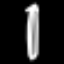
Label: pencil